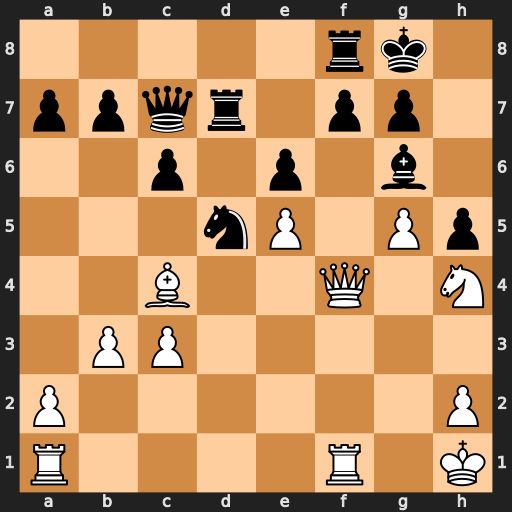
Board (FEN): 5rk1/ppqr1pp1/2p1p1b1/3nP1Pp/2B2Q1N/1PP5/P6P/R4R1K
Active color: w
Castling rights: -
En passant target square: -
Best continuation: Bxd5 exd5 Nxg6